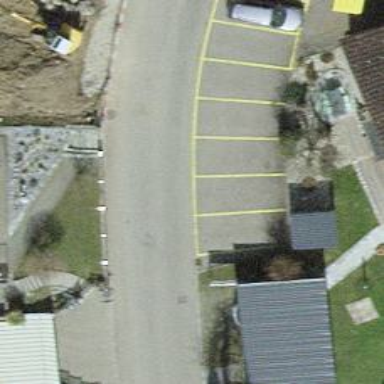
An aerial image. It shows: Residential road with asphalt surface.